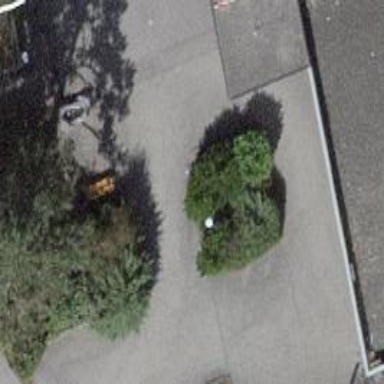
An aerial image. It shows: Bicycle parking area with wall loops.